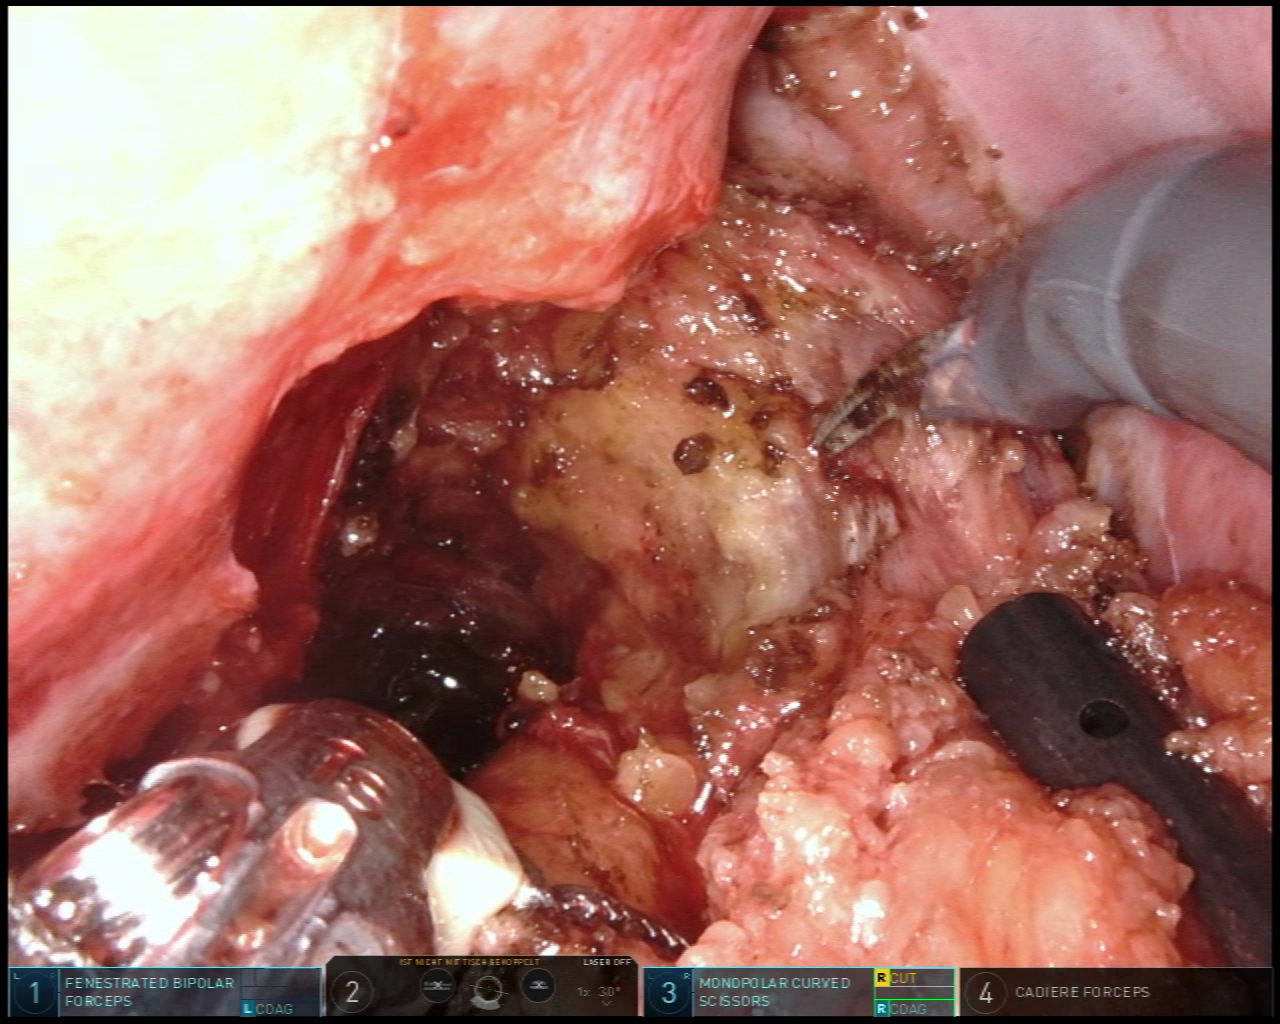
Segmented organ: vesicular_glands
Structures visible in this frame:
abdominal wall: no
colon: no
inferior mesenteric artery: no
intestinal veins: no
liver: no
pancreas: no
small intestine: no
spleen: no
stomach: no
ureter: no
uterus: no
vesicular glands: yes